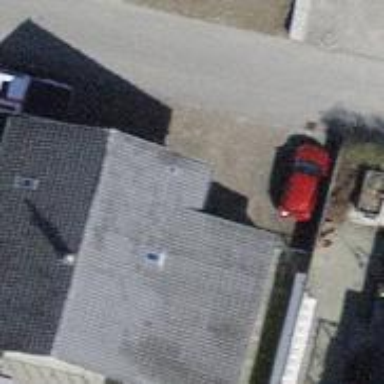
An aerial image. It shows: Building with tiled roof.